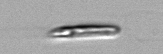
Label: Chrysochromulina